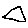
Label: triangle